Question: I have two applications : the first one inserts data in the table . The second one reads the rows of the table in chunks : let's say 1000 rows per read. This second app must read the data in chronological order, and use a query similar to :
'''
SELECT
C1,
C2
FROM
(
SELECT
rownum AS RowNumber,
C1,
C2
FROM
MyTable
WHERE
C3 = :C3
AND IsProcessed = 0
ORDER BY
Timestamp
) temp
WHERE
temp.RowNumber <= 1000
'''
The query works, but it is slow (more than one minute, usually it takes only a few seconds to execute) when a lot of not processed rows (for example 10 millions) are waiting in the table . I suppose this is normal, because Oracle must first sort all the concerned rows in the chronological order...
So my question is : is there a better way to write this query ?

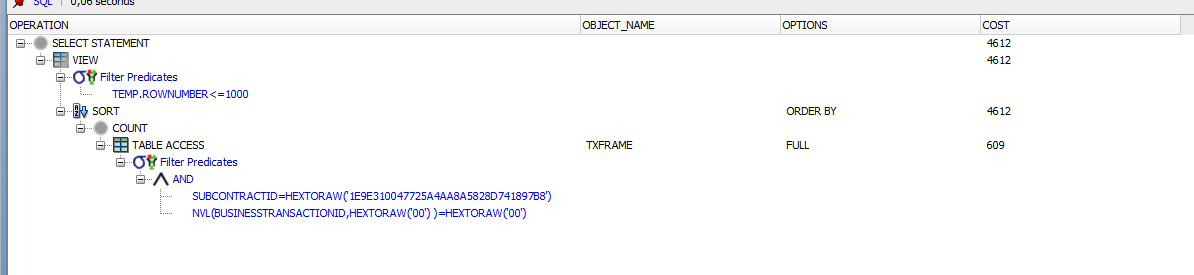
Answer: From your execution plan, I'm guessing that your predicate 'C3 = :C3' is quite costly. You should try to optimise that by avoiding 'RAW' types. There are several options:
- 'SUBCONTRACTID'- 'NVL(BUSINESSTRANSACTIONID, HEXTORAW('00'))'- 'BUSINESSTRANSACTIONID''IS NULL''NVL(...)'- 'ORDER BY timestamp'
Apart from that, your query seems fine.
Also, try applying a <URL> hint, as it seems that this isn't done automatically for some reason in your query, even with 'ROWNUM' filtering